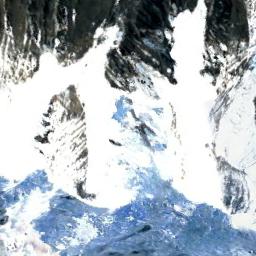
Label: snowberg